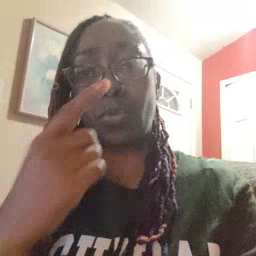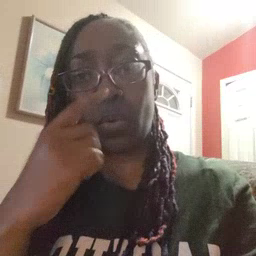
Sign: nose